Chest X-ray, AP view. Patient: 50 years old, sex M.
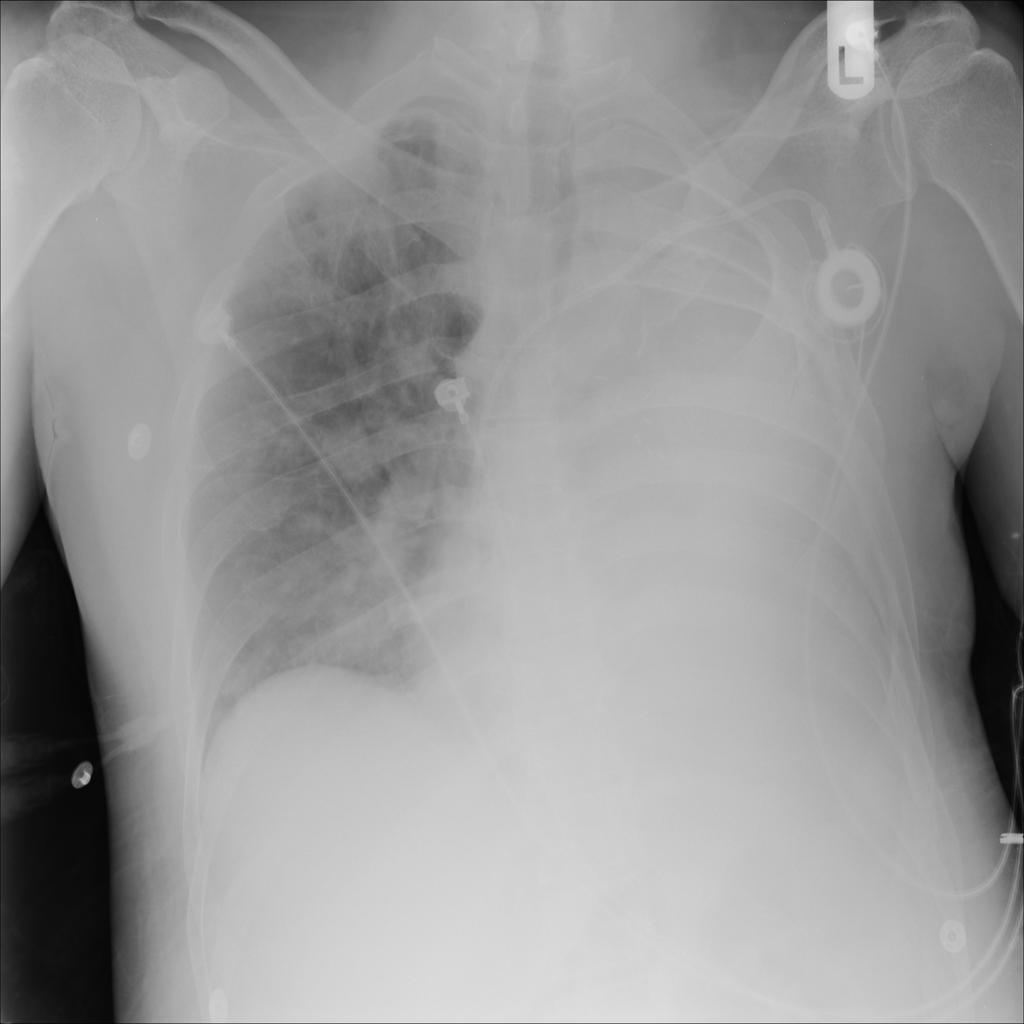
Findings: No Finding